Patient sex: M
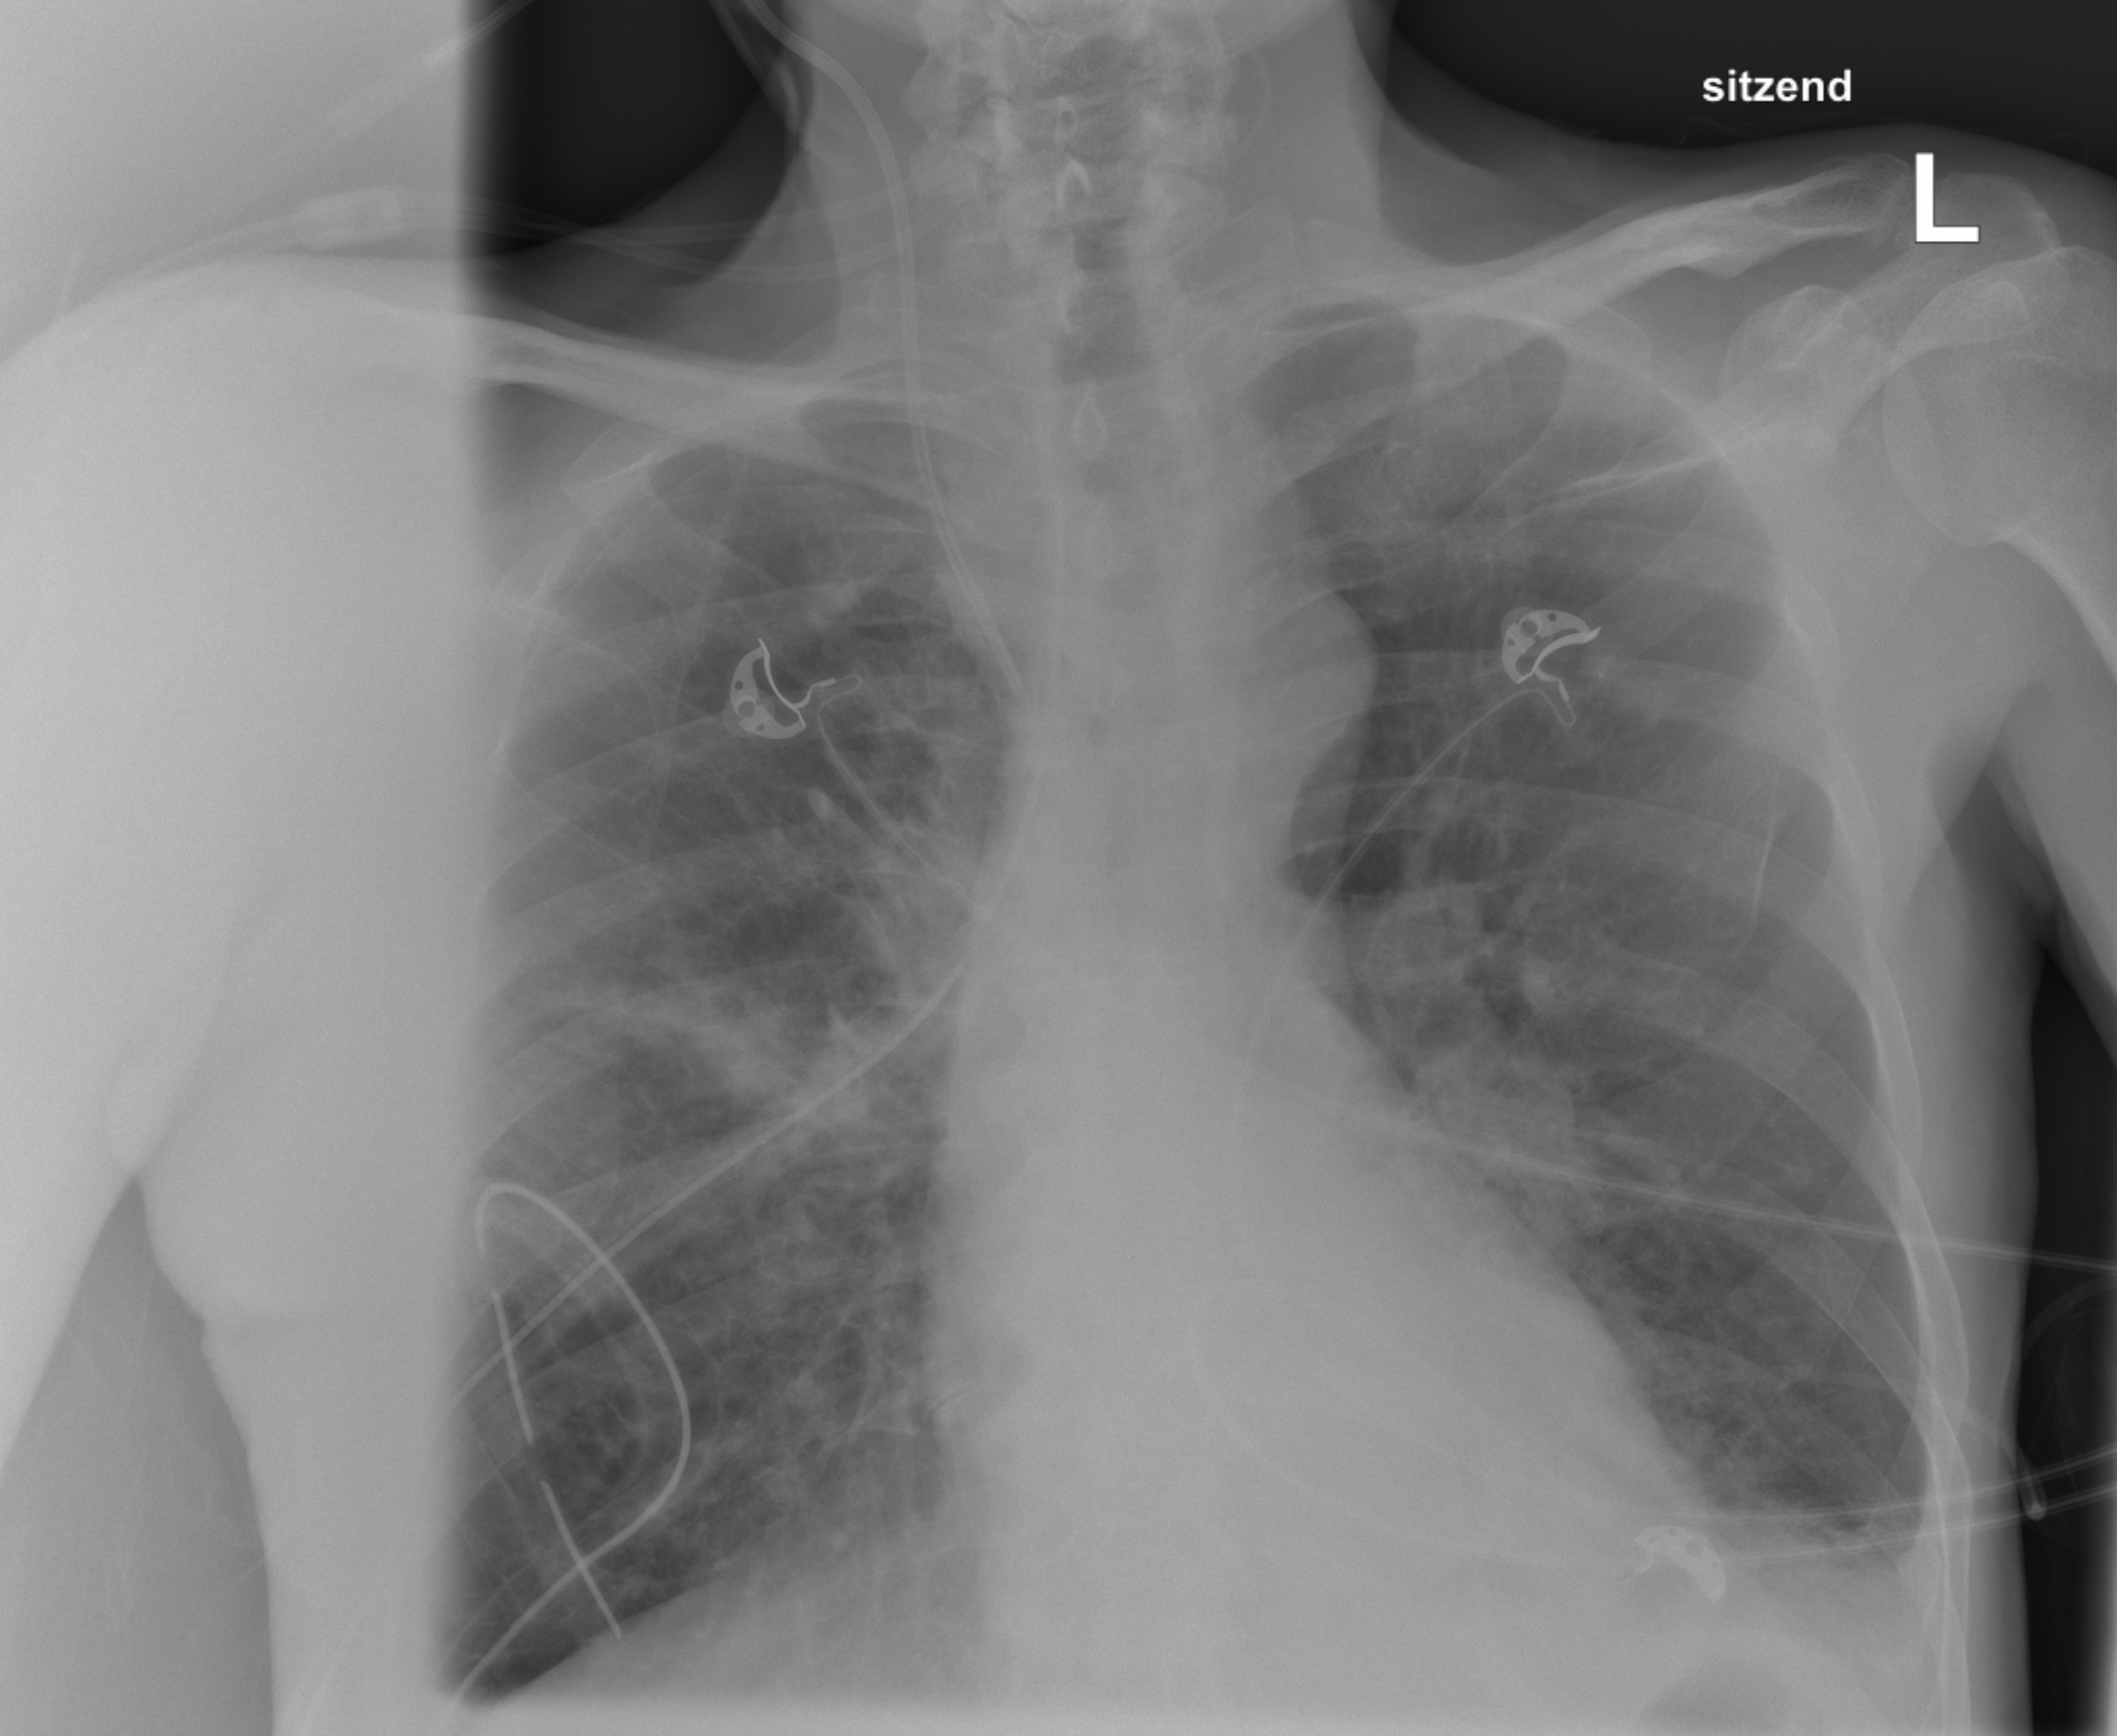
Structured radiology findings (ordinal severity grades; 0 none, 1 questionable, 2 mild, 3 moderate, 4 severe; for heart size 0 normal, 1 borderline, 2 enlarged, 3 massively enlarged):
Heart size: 0
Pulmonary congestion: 0
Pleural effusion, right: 0
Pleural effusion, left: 2
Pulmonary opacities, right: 0
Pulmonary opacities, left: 0
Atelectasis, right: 2
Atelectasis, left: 2